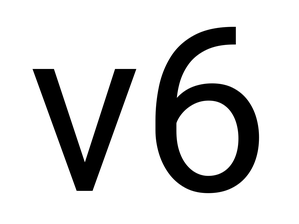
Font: Roboto_Regular